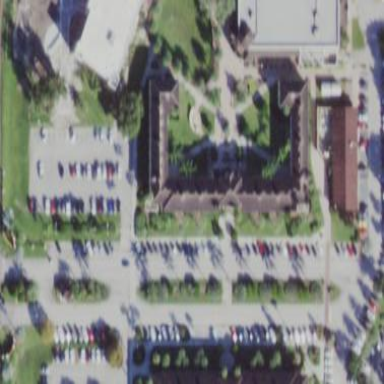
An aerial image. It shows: Dormitory building with brown roof.